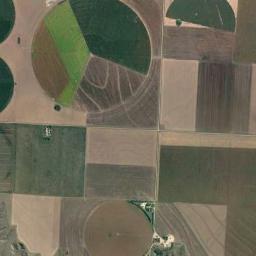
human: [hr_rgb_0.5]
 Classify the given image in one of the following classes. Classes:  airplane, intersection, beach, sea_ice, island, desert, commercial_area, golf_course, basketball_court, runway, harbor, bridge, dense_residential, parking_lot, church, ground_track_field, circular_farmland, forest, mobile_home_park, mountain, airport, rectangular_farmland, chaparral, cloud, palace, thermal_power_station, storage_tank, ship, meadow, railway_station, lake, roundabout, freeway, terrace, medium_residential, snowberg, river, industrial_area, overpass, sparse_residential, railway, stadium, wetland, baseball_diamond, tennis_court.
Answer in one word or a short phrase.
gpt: circular_farmland